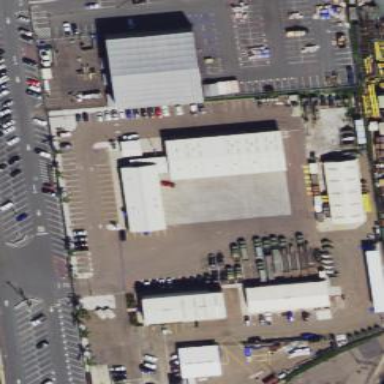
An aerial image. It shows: Warehouse.